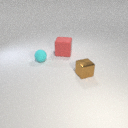
small cyan rubber sphere to the left of small brown metal cube